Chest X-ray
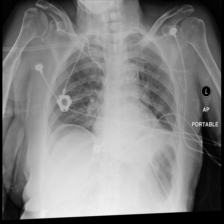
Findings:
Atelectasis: negative
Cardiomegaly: negative
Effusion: negative
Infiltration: negative
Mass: negative
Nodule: negative
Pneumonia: negative
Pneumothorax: negative
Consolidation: negative
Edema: negative
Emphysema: negative
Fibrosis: negative
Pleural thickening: negative
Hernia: negative